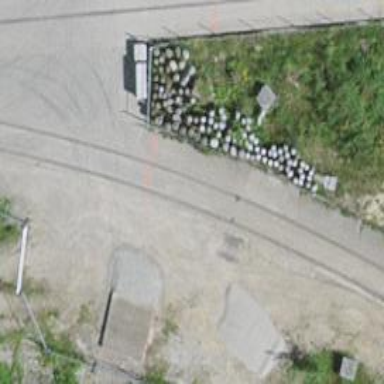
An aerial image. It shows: Railway spur service.